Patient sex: F
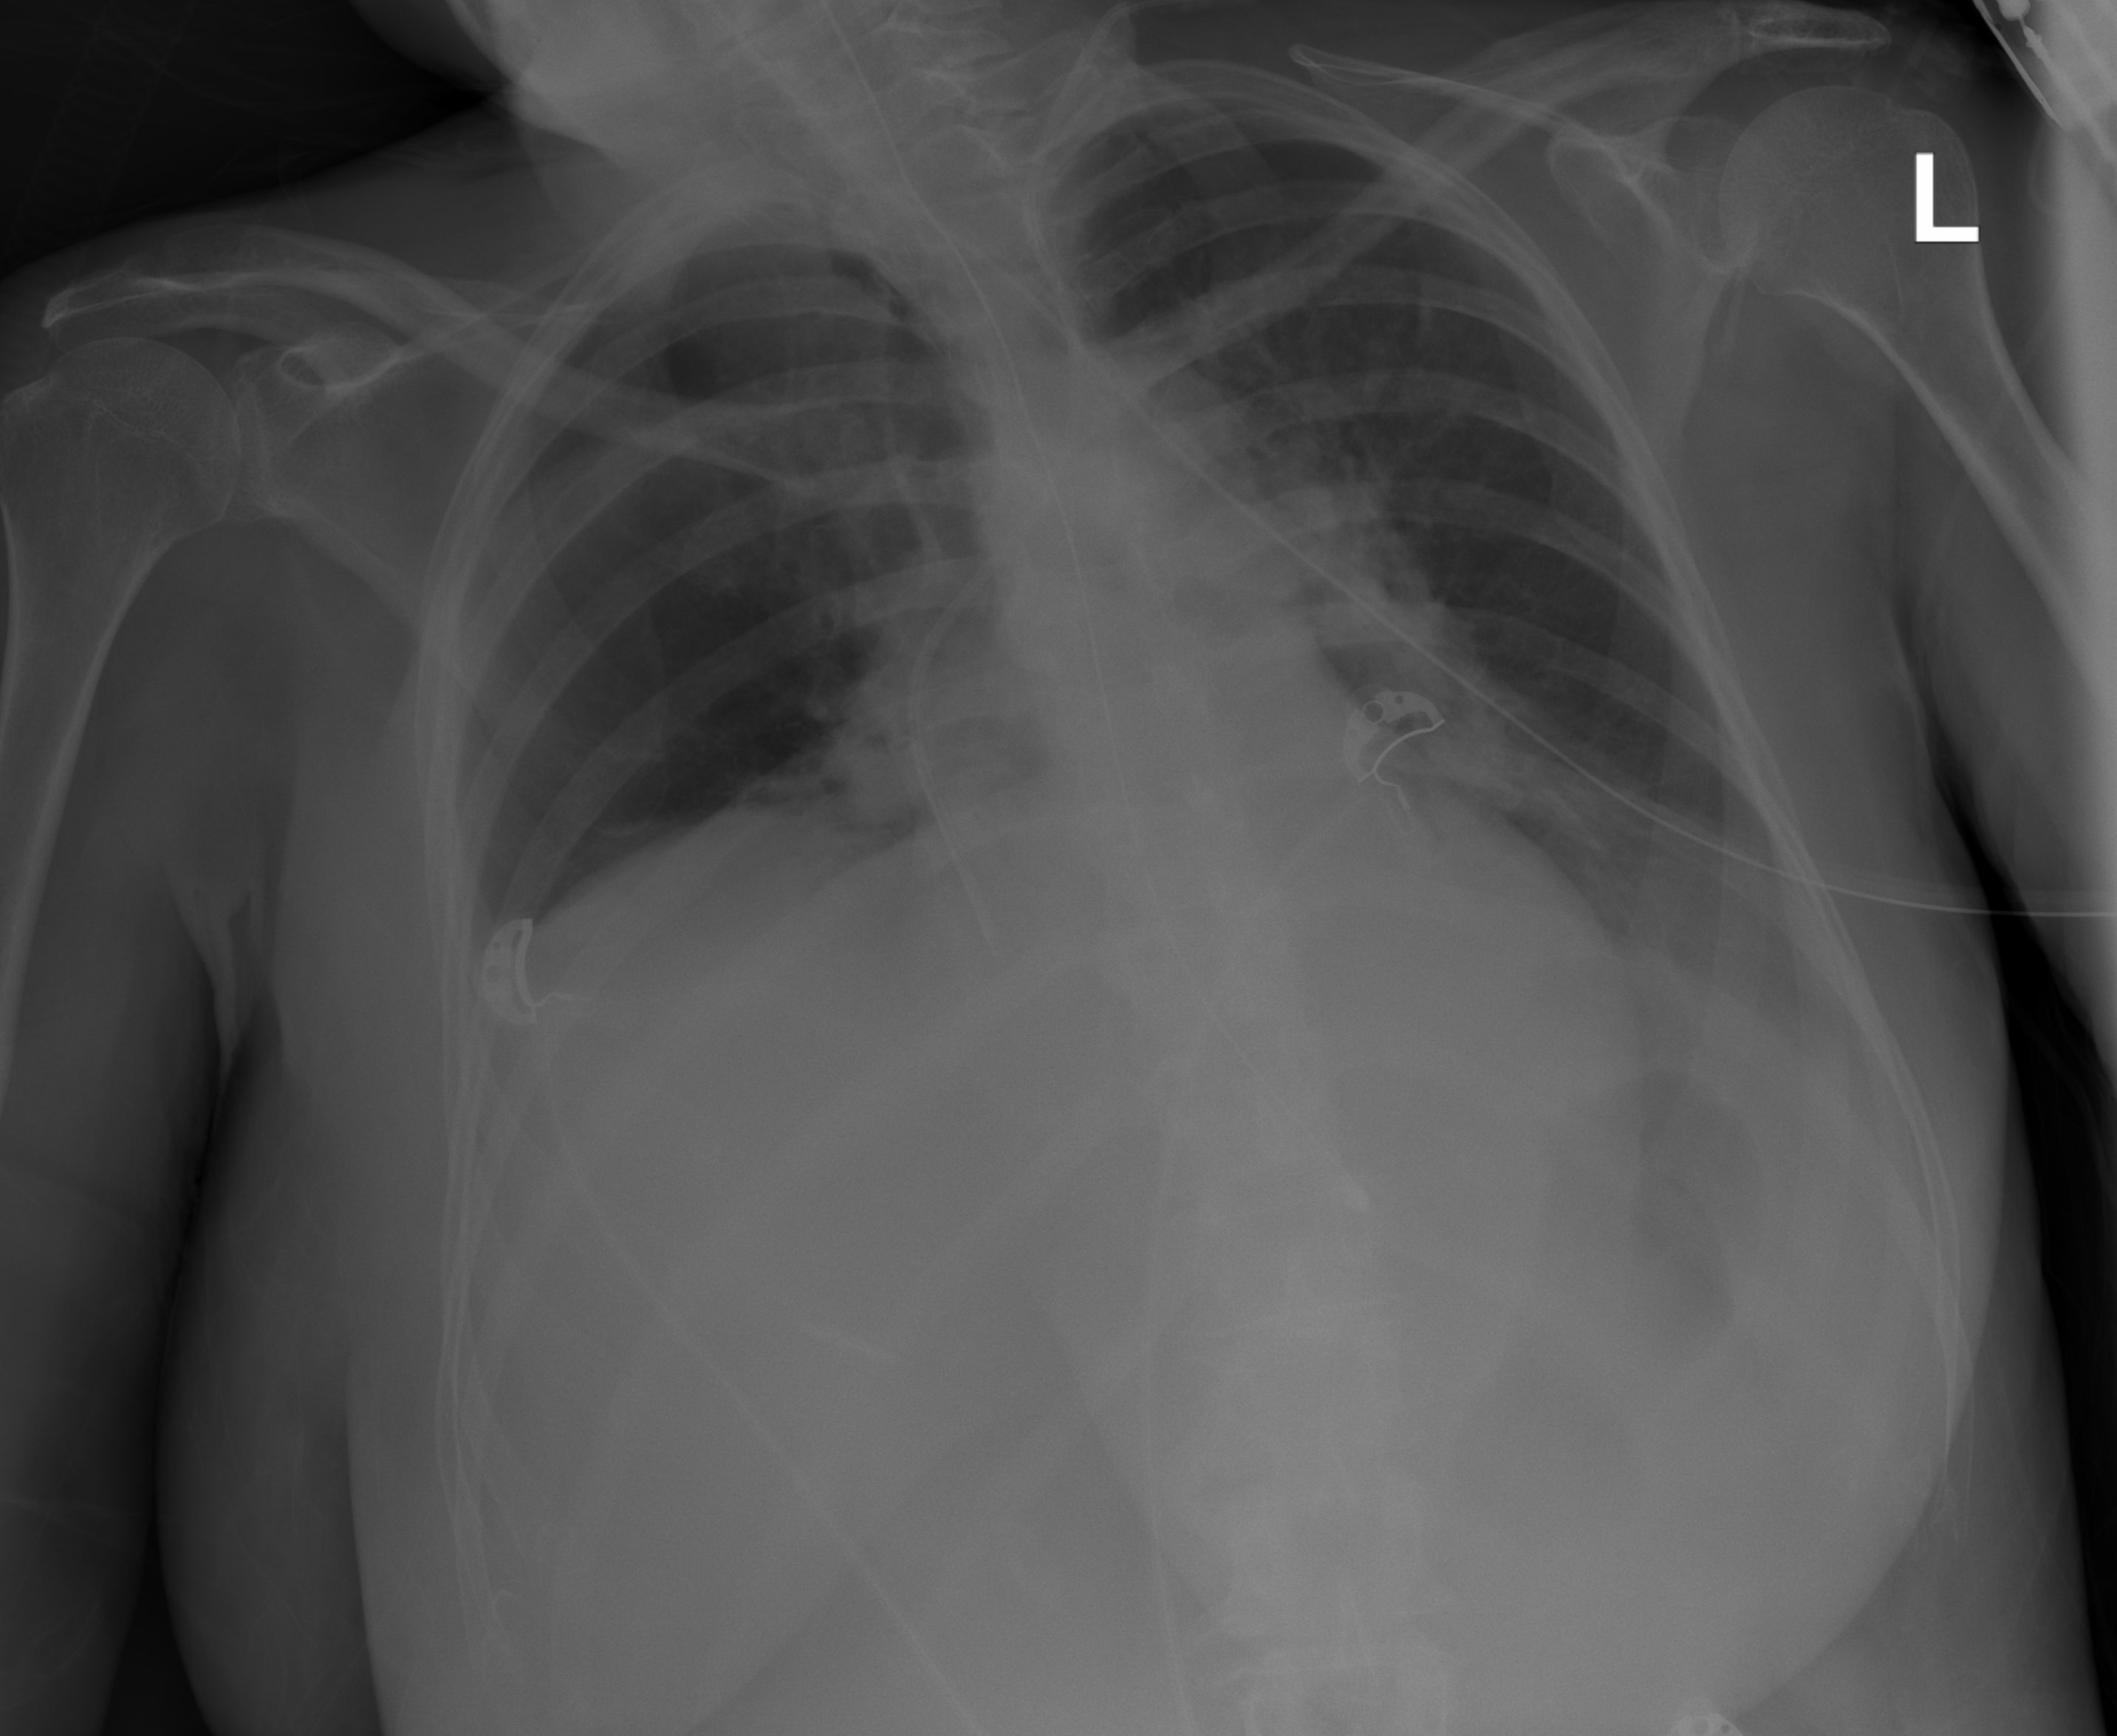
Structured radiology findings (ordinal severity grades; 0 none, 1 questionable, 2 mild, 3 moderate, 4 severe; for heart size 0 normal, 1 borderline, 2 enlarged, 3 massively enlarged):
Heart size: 0
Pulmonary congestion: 0
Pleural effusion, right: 0
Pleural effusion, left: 0
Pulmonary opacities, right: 0
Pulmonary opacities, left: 2
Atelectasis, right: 0
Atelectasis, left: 0